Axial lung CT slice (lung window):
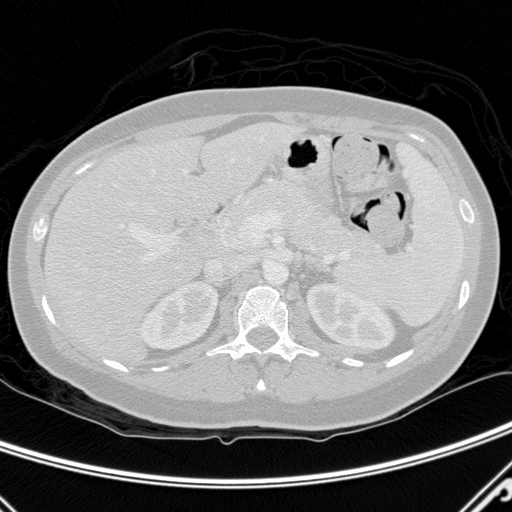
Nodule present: no